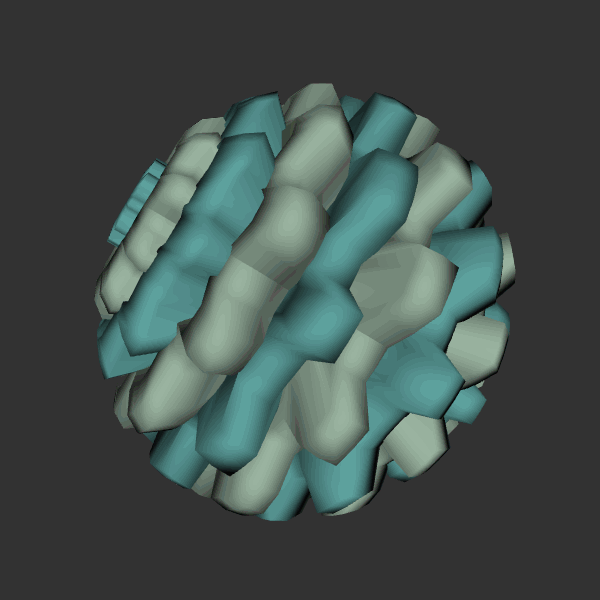
Background: dark